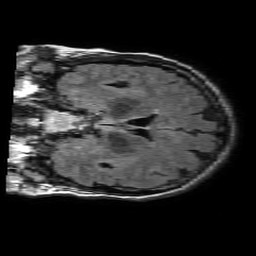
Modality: FLAIR
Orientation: coronal
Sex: female
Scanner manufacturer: philips
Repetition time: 11 s
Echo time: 0.125 s